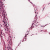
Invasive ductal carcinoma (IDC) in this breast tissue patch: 0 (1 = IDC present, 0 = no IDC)